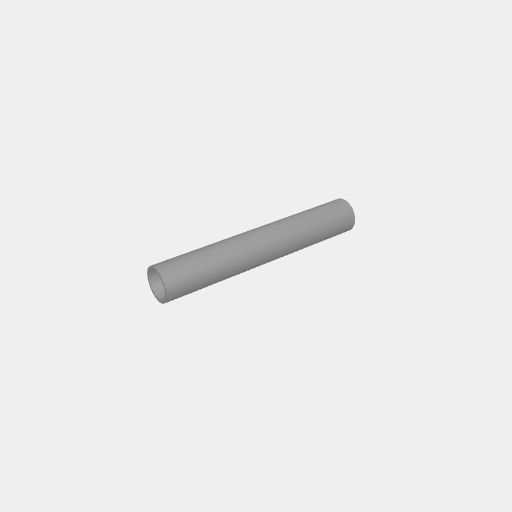
Part: AluminumTube27ID32OD200